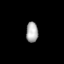
Tissue: prostate
Cell type: T cells
Senescence score: 0.7271
Nuclear area (px): 237
Mean DAPI intensity: 171.519